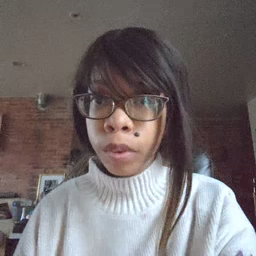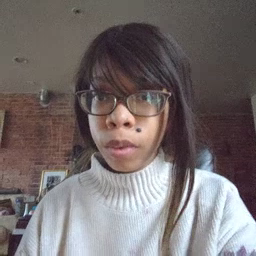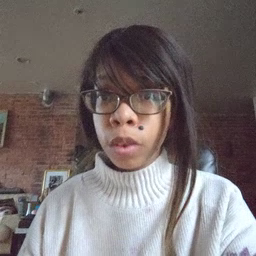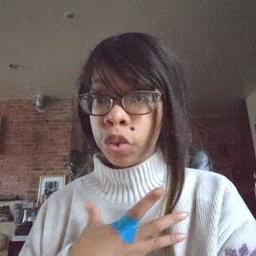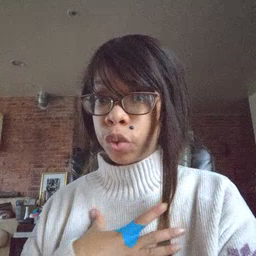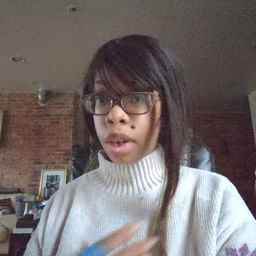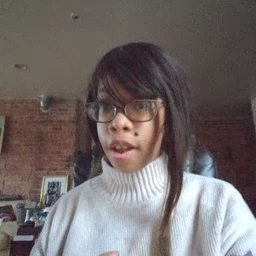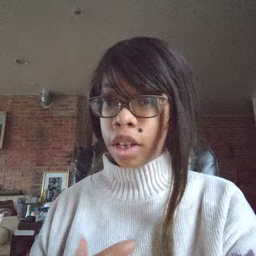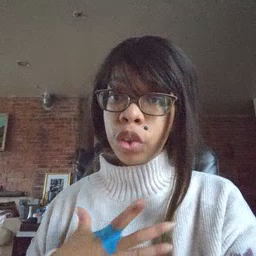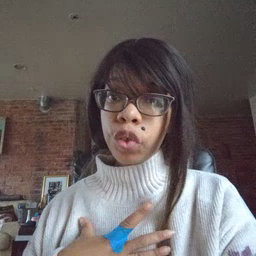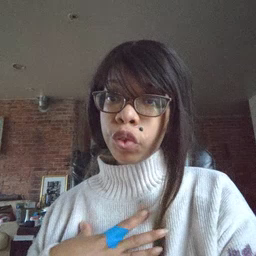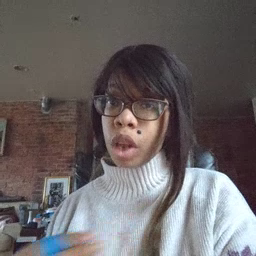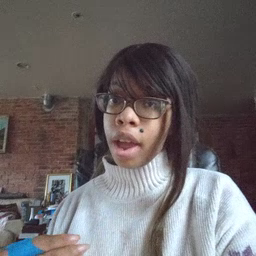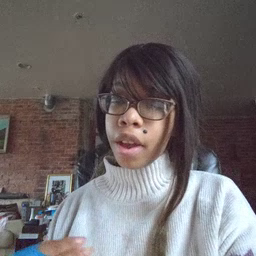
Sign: white